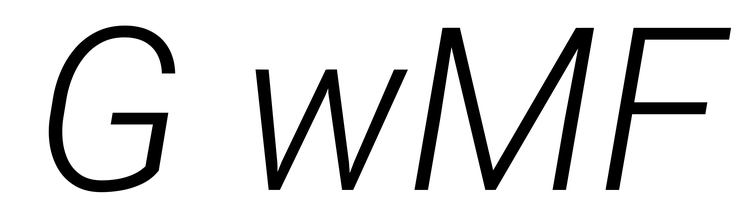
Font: Roboto-Italic_Light_Italic